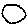
Label: circle